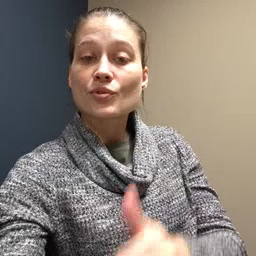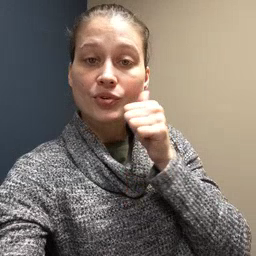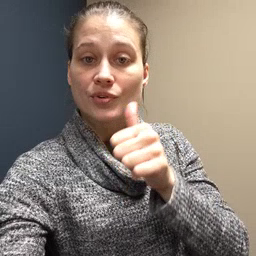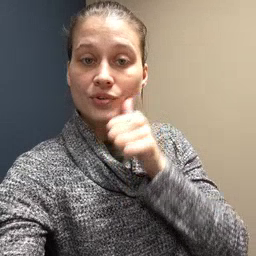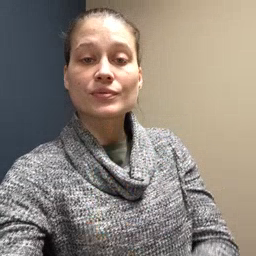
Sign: girl